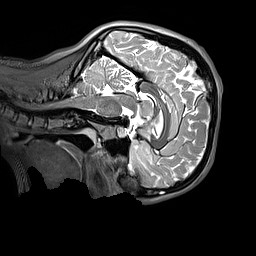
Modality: T2w
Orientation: sagittal
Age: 11
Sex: female
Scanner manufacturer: siemens
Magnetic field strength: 3 T
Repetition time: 3.2 s
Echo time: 0.408 s